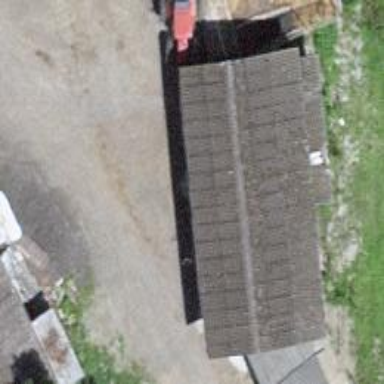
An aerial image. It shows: Rural barn.